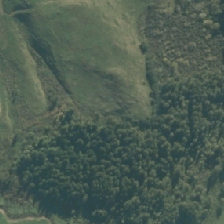
Land cover: herbaceous_freshwater_vege